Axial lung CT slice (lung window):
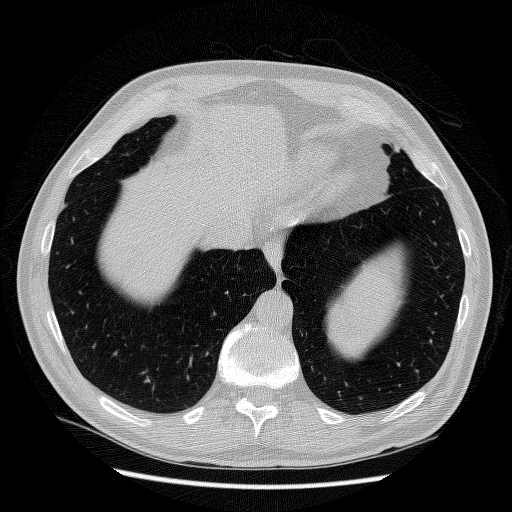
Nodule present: no